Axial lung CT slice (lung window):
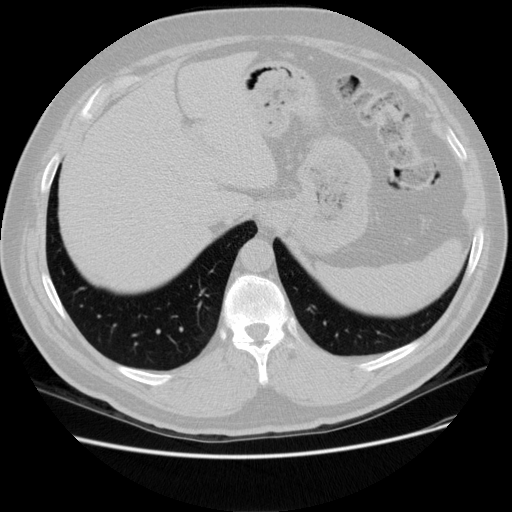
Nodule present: no